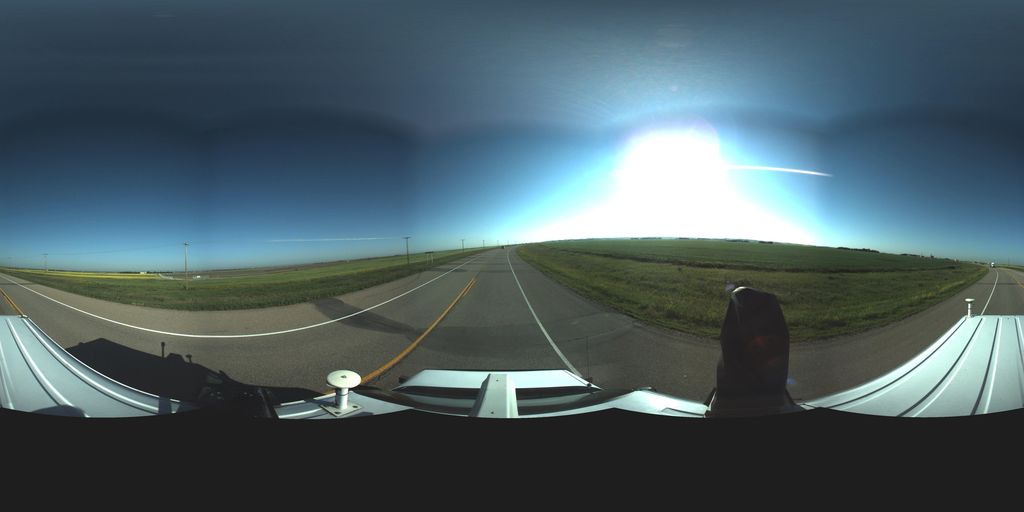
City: saskatoon